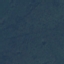
Land use / land cover class: Forest